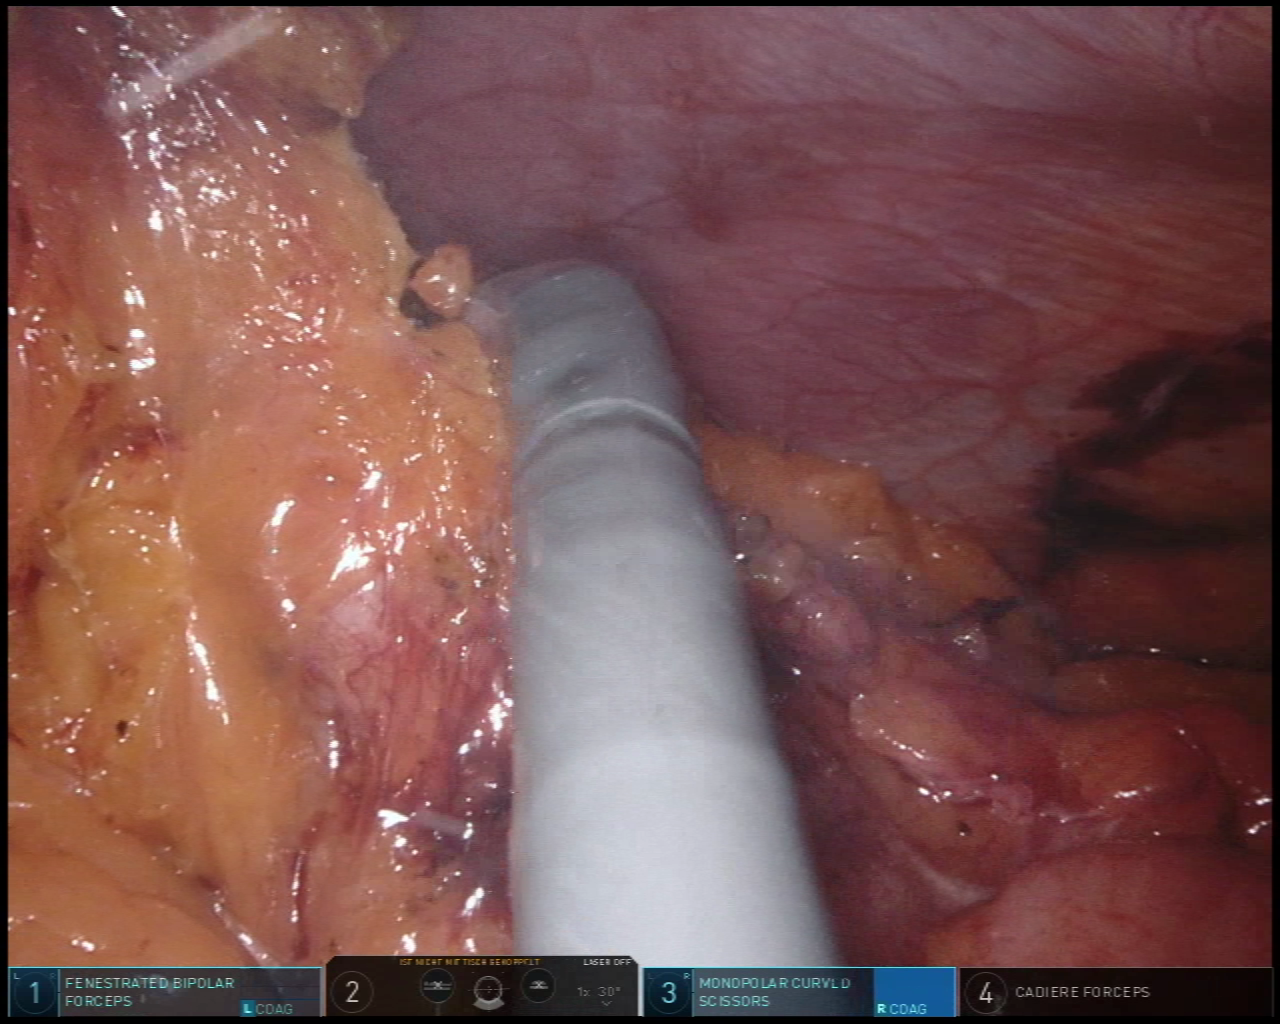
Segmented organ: abdominal_wall
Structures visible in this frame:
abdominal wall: yes
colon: yes
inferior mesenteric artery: no
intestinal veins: no
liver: no
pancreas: no
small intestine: no
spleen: no
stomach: no
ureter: no
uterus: no
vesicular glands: no